Question: I'm trying to style a page with css. I build my page with divs and i'm styling those via an external css document. This is what I have so far:

Obviously this is not exactly what I want! For some reason menu (build via ul) doesn't stay in the menu div. Also, my footer is experiencing the same issue. What am I doing wrong?
Here are both my aspx page + css document:
ASPX:
'''
<%@ Page Language="C#" AutoEventWireup="true" CodeBehind="home.aspx.cs" Inherits="AppointmentsDrivingLicense_C_and_D.home" %>
<!DOCTYPE html>
<html xmlns="http://www.w3.org/1999/xhtml">
<head runat="server">
<title>A.C.T. | Appointments 1.0.0</title>
<link rel="stylesheet" type="text/css" href="styles/main.css" />
</head>
<body>
<div id="content">
<!-- BEGIN HEADER -->
<div>
<div id="logo">
<div id="programName">
<p><b>ACT</b>Appointments 1.0.0</p>
</div>
<div id="logged">
<p>User | <a href="#">Afmelden</a></p>
</div>
</div>
<div id="menu">
<ul>
<li><a href="#">Home</a></li>
<li><a href="#">About</a></li>
<li><a href="#">Contact</a></li>
</ul>
</div>
</div>
<!-- END HEADER -->
<!-- BEGIN BODY -->
<div id="body">
<b>Home</b>
<hr />
<p>
Lorem ipsum dolor sit amet, consectetur adipiscing elit. Integer tincidunt, elit eu sollicitudin consectetur, nulla velit congue massa,
sit amet hendrerit elit massa vel nisl. Sed consequat aliquam risus ac imperdiet. Etiam placerat metus vitae augue accumsan a pretium lacus varius.
In facilisis risus vitae enim varius at lobortis eros fermentum. Nunc sit amet enim id ligula scelerisque tincidunt vitae sit amet nisl.
Fusce tellus augue, interdum non semper vitae, semper sed lectus. Nam ultricies massa non erat suscipit a vulputate est bibendum.
Nullam cursus ante et ipsum accumsan lacinia. Mauris eget diam sed enim dapibus rutrum ut vel mauris. In faucibus convallis ultrices.
Donec pharetra tellus at sem euismod eget consectetur arcu luctus.
</p>
<p>
Morbi scelerisque cursus mi ac suscipit. Curabitur quis nisi ante. In arcu diam, mattis a tristique sit amet, adipiscing sed nulla.
Nunc felis massa, ullamcorper eget tristique quis, vestibulum eu tellus. In hac habitasse platea dictumst. Pellentesque nec lacus nibh,
a egestas neque. Sed sed mi viverra orci luctus fringilla. Praesent dictum elementum felis, vitae gravida dolor vehicula at.
Vestibulum nec molestie tortor. Quisque vel arcu dolor. Nulla facilisi.
</p>
</div>
<!-- END BODY -->
<!-- BEGIN FOOTER -->
<div id="footer">
<div id="footer-left">
<p>Welkom user</p>
</div>
<div id="footer-right">
<p>ACT-KM ©️ 2013</p>
</div>
</div>
<!-- END FOOTER -->
</div>
</body>
</html>
'''
CSS document:
'''
*{
margin: 0px;
padding: 0px;
}
body {
background-color: lightgray;
}
#content{
margin-left: 45px;
margin-right: 45px;
border-left: solid 1px black;
border-right: solid 1px black;
}
#footer{
background-color: #E8E8D9;
font-size: 12px;
padding-bottom: 5px;
padding-top: 5px;
border: solid 1px black;
/*border-top: solid 1px black;*/
}
#footer-left{
float: left;
padding-left: 10px;
}
#footer-right{
float: right;
padding-right: 10px;
}
#body{
padding-left: 20px;
padding-right: 20px;
padding-bottom: 10px;
padding-top: 10px;
background-color: white;
}
#logo{
/*background-color: #E8E8D9;*/
background-color: red;
}
#programName p{
float: left;
padding-left: 20px;
padding-bottom: 10px;
padding-top: 10px;
font-size: 20px;
}
#logged{
float: right;
font-size: 12px;
padding-right: 10px;
padding-bottom: 10px;
padding-top: 10px;
}
#menu{
clear:both;
border-top: solid 1px black;
border-bottom: solid 1px black;
padding-left: 10px;
padding-top: 3px;
padding-bottom: 3px;
}
#menu ul{
list-style-type: none;
}
#menu li{
float: left;
}
#menu li a{
display: block;
padding-left: 15px;
padding-right: 15px;
text-decoration: none;
font-family: Georgia, 'Times New Roman', serif;
font-size: 16px;
}
'''
Thanks in advance!
Kevin
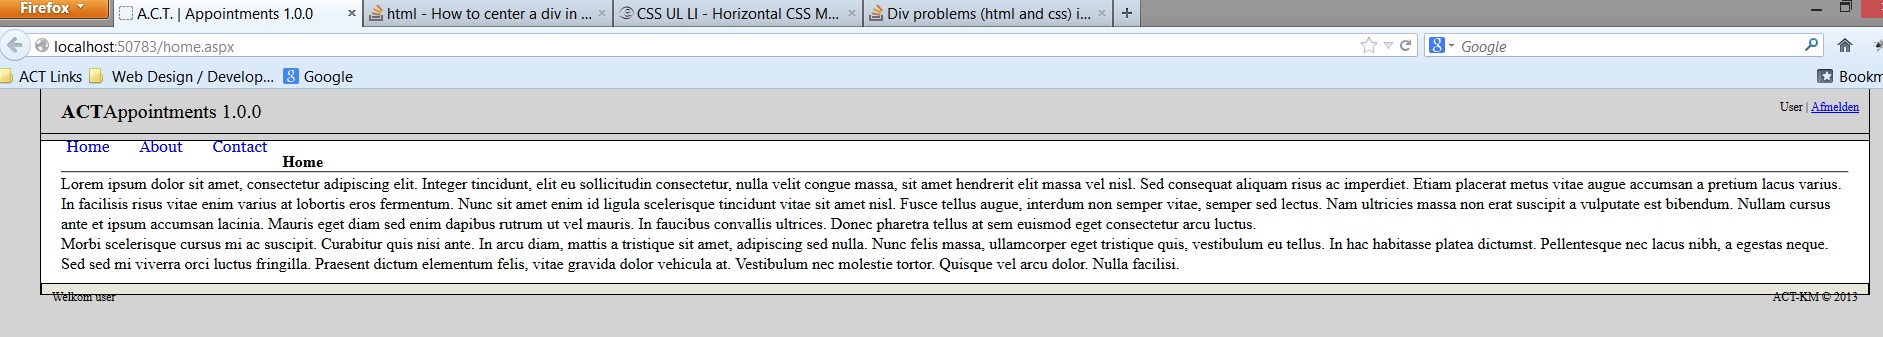
Answer: '''
try this
<style>
*{
margin: 0px;
padding: 0px;
}
ul li {list-style-type:none;}
body {
background-color: lightgray;
}
#content{
margin-left: 45px;
margin-right: 45px;
border-left: solid 1px black;
border-right: solid 1px black;
}
#footer{
background-color: #E8E8D9;
font-size: 12px;
padding-bottom: 5px;
padding-top: 5px;
border: solid 1px black;
/*border-top: solid 1px black;*/
overflow:hidden;
}
#footer-left{
float: left;
padding-left: 10px;
}
#footer-right{
float: right;
padding-right: 10px;
}
#body{
padding-left: 20px;
padding-right: 20px;
padding-bottom: 10px;
padding-top: 10px;
background-color: white;
}
#logo{
/*background-color: #E8E8D9;*/
background-color: red;
overflow:hidden;
}
#programName p{
float: left;
padding-left: 20px;
padding-bottom: 10px;
padding-top: 10px;
font-size: 20px;
}
#logged{
float: right;
font-size: 12px;
padding-right: 10px;
padding-bottom: 10px;
padding-top: 10px;
}
#menu{
clear:both;
border-top: solid 1px black;
border-bottom: solid 1px black;
padding-left: 10px;
padding-top: 3px;
padding-bottom: 3px;
overflow:hidden;
}
#menu ul{
list-style-type: none;
}
#menu li{
float: left;
}
#menu li a{
display: block;
padding-left: 15px;
padding-right: 15px;
text-decoration: none;
font-family: Georgia, 'Times New Roman', serif;
font-size: 16px;
}
</style>
'''